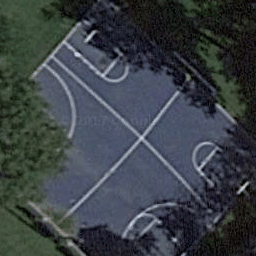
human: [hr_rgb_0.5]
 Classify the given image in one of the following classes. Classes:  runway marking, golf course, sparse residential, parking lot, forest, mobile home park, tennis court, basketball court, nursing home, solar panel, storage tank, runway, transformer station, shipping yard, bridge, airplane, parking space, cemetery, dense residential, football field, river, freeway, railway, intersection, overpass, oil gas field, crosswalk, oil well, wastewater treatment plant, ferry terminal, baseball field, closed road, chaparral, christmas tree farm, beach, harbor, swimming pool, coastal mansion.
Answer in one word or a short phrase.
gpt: basketball court